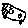
Label: car